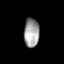
Tissue: prostate
Cell type: T cells
Senescence score: 0.341
Nuclear area (px): 435
Mean DAPI intensity: 158.651